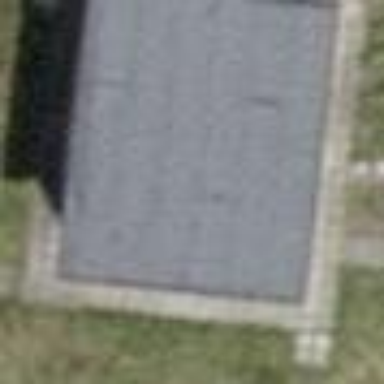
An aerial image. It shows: Shed building.